Field crop: maize
Growth stage: 2
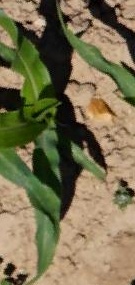
Species: maize